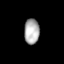
Tissue: lung
Cell type: Epithelial cells
Senescence score: 0.1623
Nuclear area (px): 377
Mean DAPI intensity: 173.719